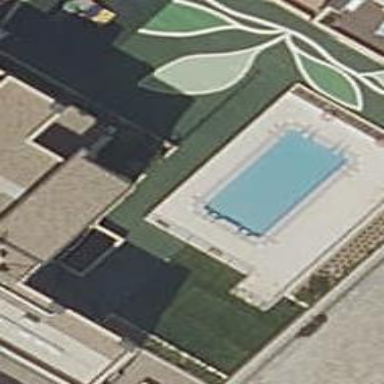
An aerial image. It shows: Swimming pool located in leisure land.